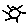
Label: sun